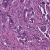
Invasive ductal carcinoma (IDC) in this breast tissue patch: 1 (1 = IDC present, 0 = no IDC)